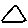
Label: triangle